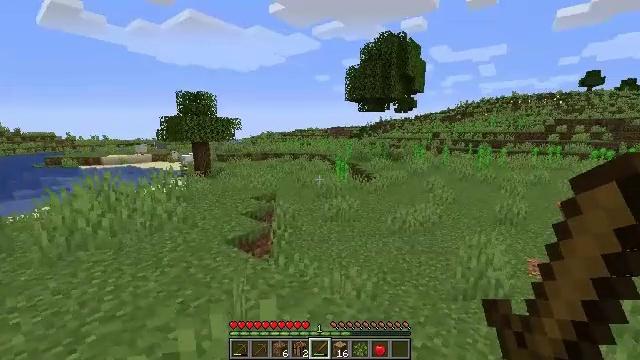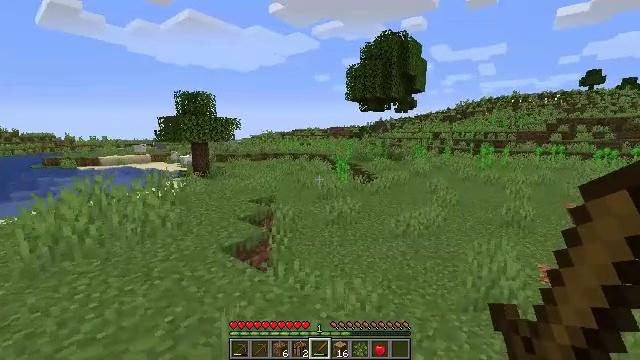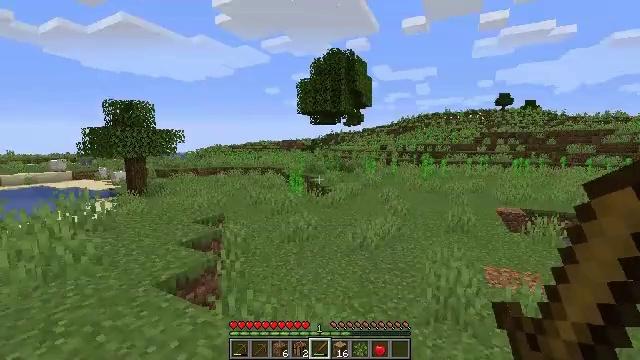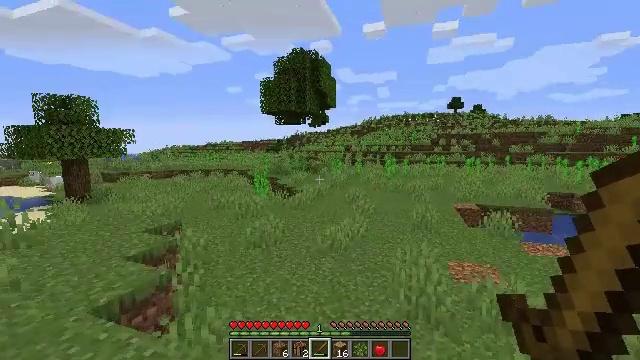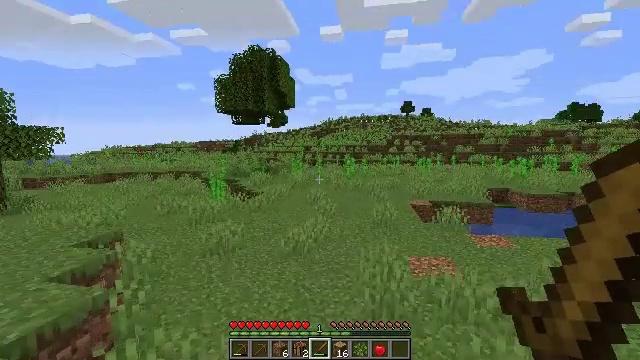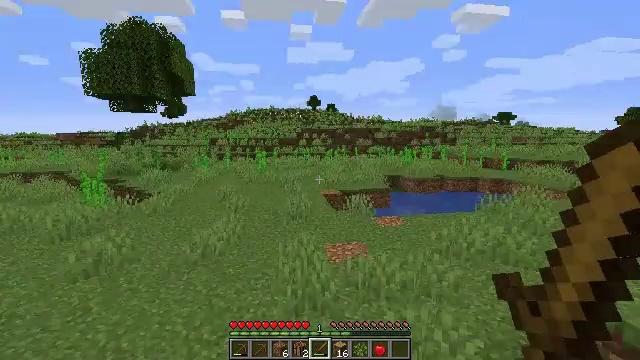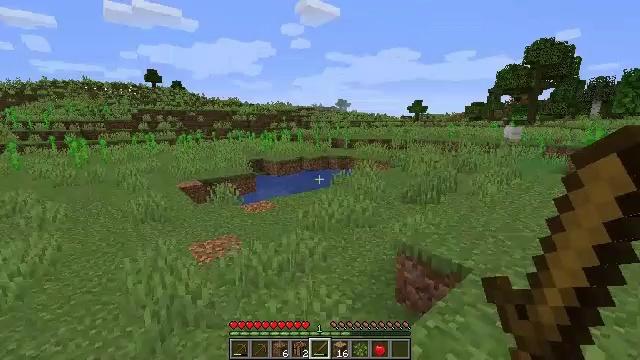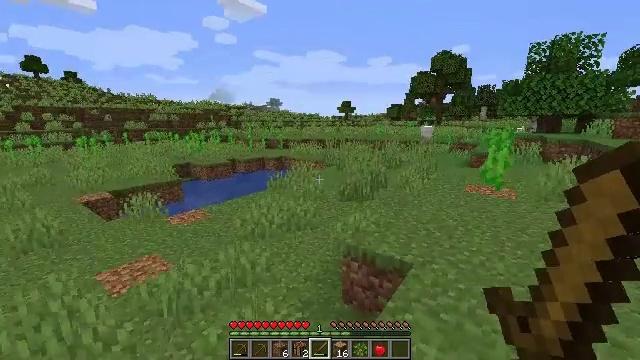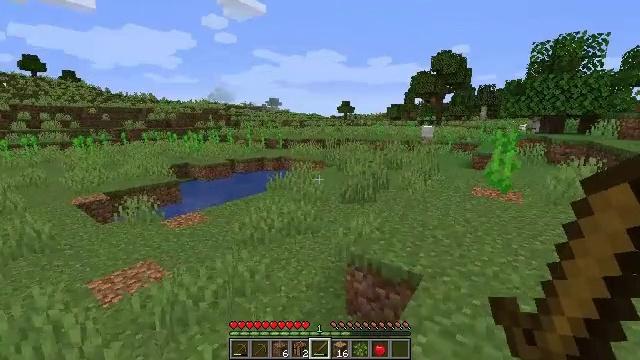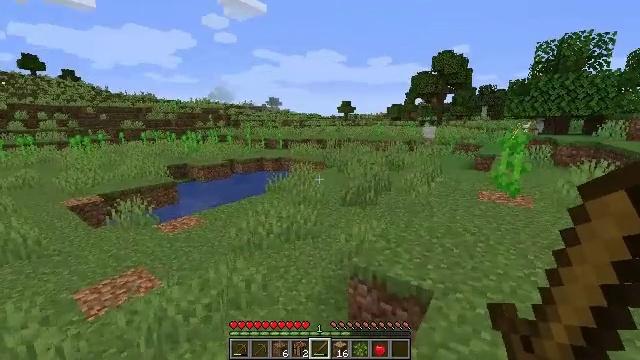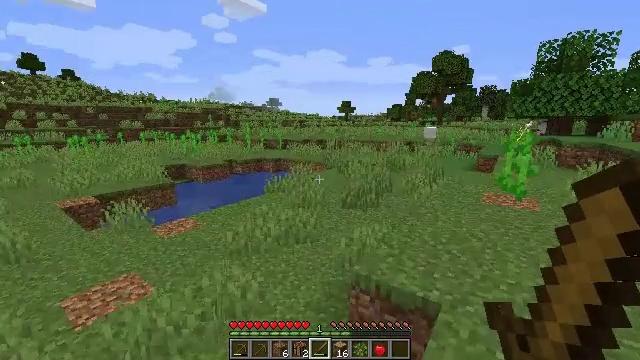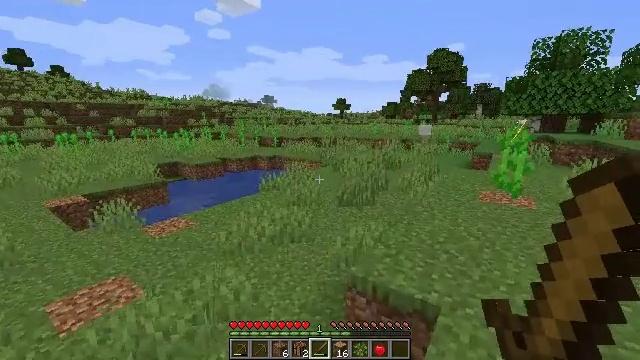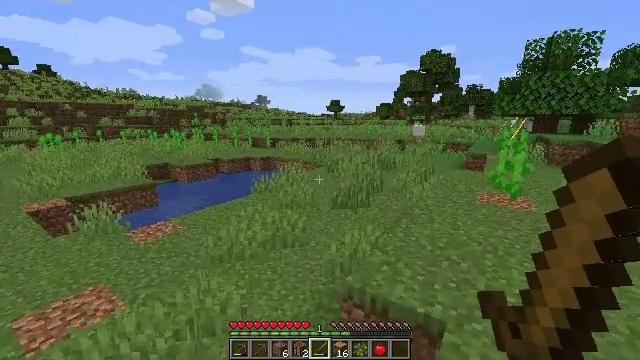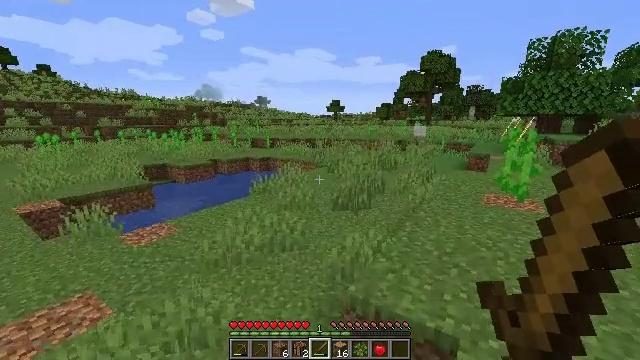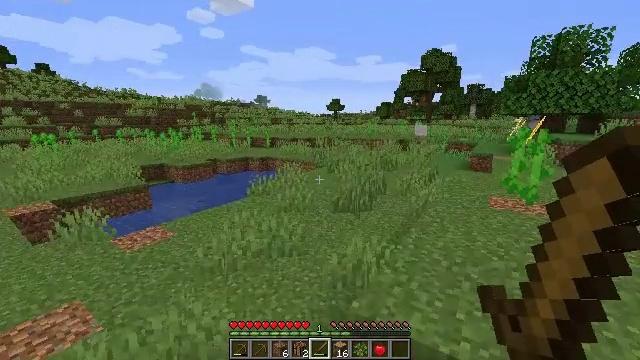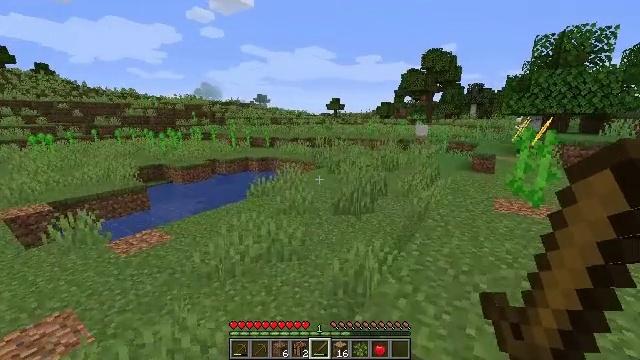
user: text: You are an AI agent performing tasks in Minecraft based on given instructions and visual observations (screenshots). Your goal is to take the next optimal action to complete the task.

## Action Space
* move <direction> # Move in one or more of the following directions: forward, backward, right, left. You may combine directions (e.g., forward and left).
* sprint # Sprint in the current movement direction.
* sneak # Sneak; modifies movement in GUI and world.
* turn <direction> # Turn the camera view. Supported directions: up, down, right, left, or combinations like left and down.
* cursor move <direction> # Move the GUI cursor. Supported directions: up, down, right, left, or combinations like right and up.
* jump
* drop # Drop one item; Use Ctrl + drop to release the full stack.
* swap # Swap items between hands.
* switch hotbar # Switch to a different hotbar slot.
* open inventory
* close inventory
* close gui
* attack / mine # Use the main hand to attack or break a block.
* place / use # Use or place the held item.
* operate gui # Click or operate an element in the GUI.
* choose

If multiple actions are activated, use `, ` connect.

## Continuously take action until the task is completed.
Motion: motion action
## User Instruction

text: Break the sunflower to collect it.
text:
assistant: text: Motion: move forward
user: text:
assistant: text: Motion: move forward, turn right and up
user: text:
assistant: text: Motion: move forward, turn right
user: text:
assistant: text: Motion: move forward, turn right
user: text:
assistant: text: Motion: move forward, turn right and down
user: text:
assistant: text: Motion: move forward, turn right and down
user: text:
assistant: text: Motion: move forward, turn right
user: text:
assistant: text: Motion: move forward
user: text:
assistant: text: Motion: move forward
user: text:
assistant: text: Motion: move forward
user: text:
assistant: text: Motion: move forward, turn right
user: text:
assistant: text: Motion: move forward, turn right
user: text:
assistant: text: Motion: move forward
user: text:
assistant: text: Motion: move forward
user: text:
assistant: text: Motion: move forward
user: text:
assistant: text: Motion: move forward
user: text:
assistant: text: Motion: move forward
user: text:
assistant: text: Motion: move forward
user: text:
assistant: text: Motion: move forward
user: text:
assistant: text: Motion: move forward, turn left and up
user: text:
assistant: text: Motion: move forward
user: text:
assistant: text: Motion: move forward
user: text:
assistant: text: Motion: move forward
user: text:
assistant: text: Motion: move forward
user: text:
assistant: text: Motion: move forward, turn left and up
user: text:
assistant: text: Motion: move forward, turn left
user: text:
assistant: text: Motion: move forward, turn left
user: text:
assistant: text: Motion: move forward, turn left and down
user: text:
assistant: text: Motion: move forward
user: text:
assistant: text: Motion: move forward